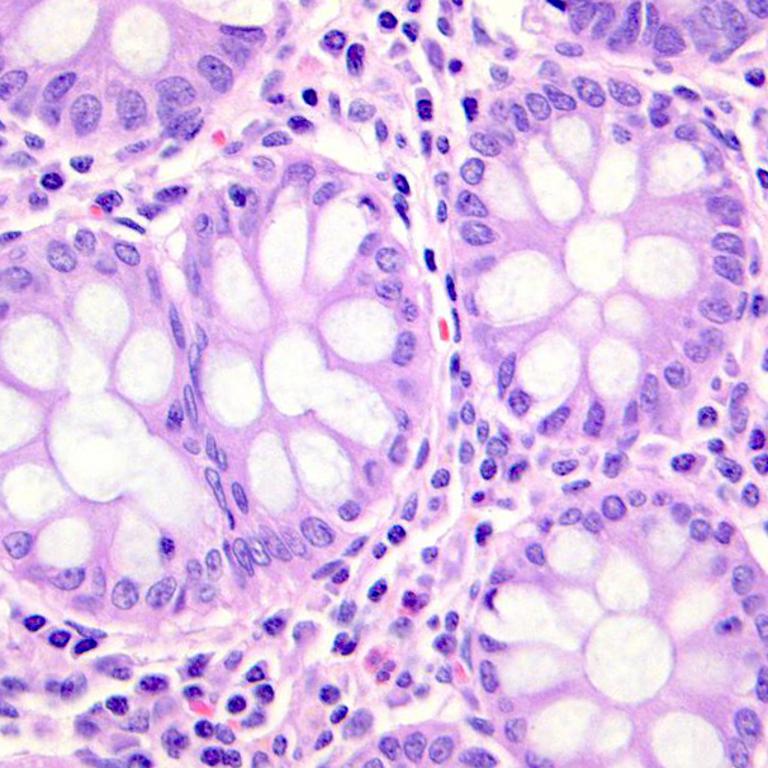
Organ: colon
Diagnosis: benign